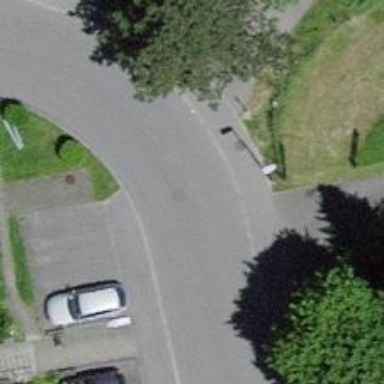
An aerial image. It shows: Residential road with asphalt surface and sidewalks on both sides.